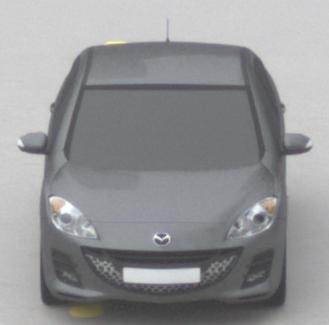
Make: Mazda
Model: 3 1.6
Detailed model: 3 (BL)
Model produced from: 2009/05
Model produced until: 2010/12
Doors: 5
Color: gray
Road condition: dry road
Daytime: morning or afternoon
Contrast: low contrast